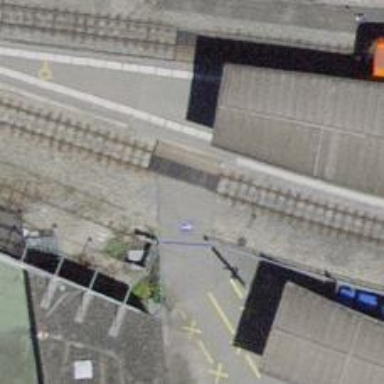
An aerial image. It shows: Uncontrolled railway crossing.